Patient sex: M
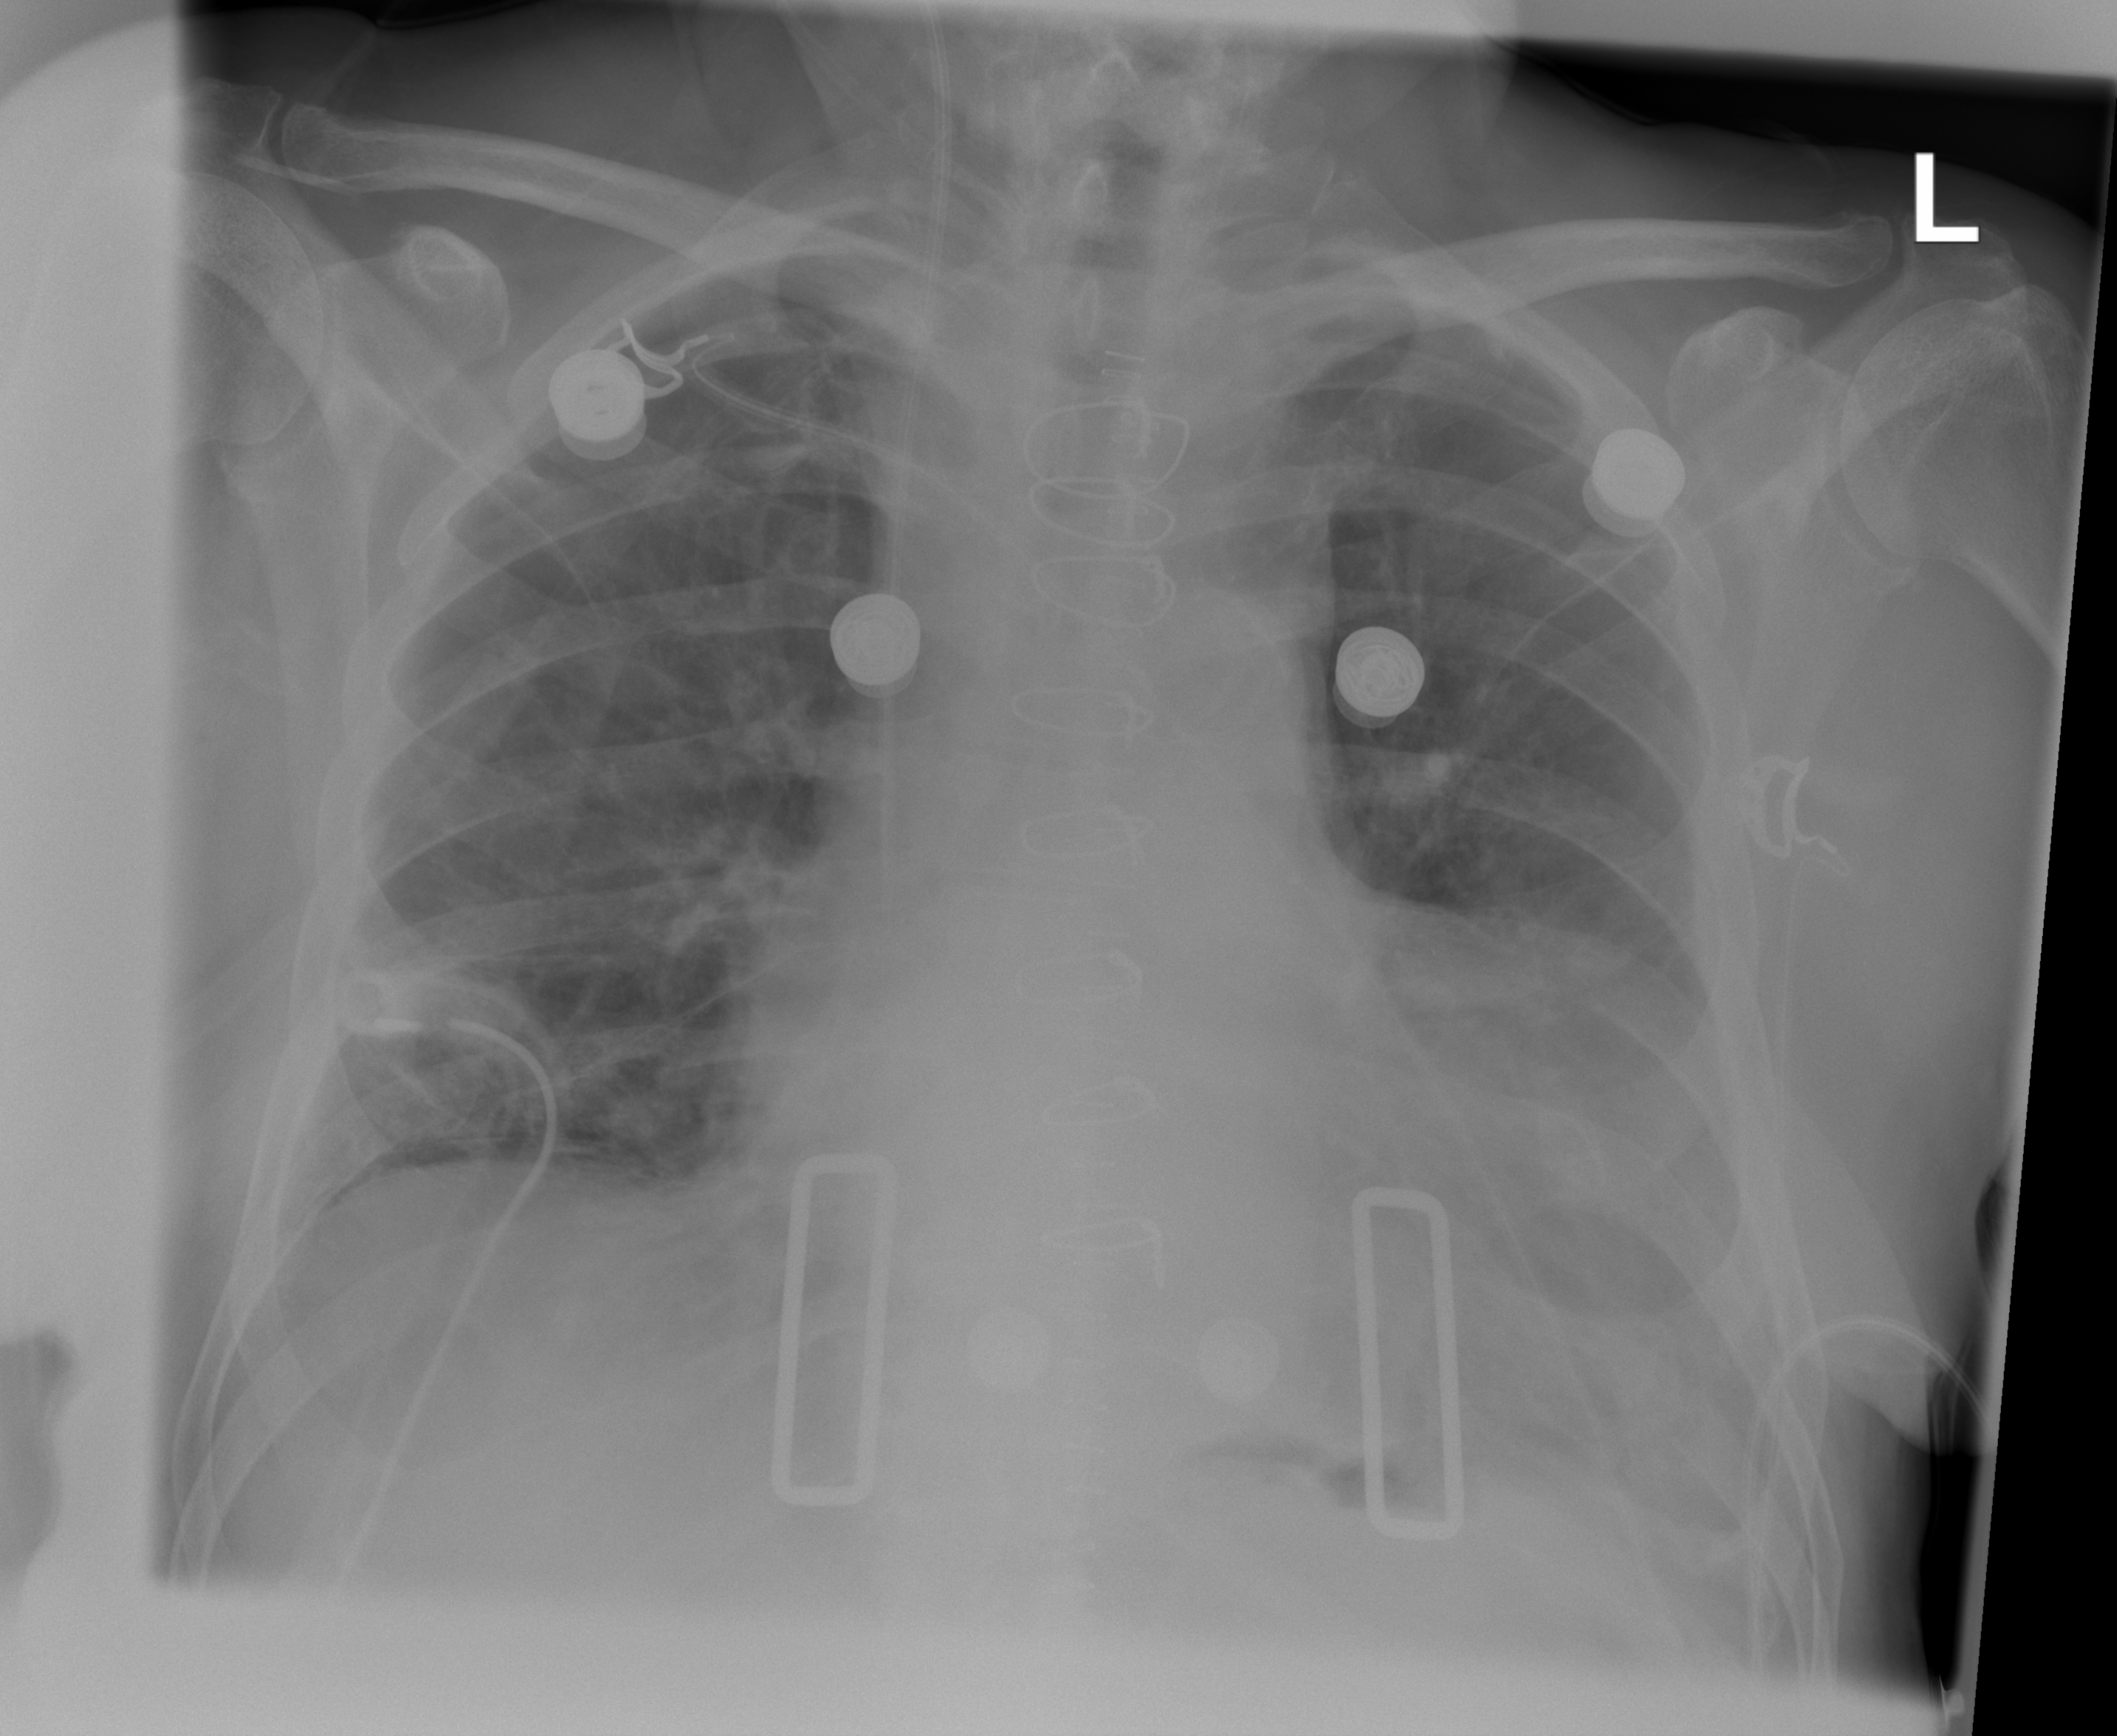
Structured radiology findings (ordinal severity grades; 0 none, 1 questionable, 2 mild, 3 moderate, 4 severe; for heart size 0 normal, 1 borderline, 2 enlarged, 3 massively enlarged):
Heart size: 2
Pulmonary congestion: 2
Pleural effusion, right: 0
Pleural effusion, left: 2
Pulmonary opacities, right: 0
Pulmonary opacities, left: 0
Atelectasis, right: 2
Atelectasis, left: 0